Interaction volume radius: 5 \u00c5
Interaction volume height: 15 \u00c5
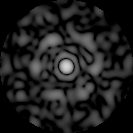
Disorder parameter: 0.8011